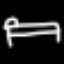
Label: bed